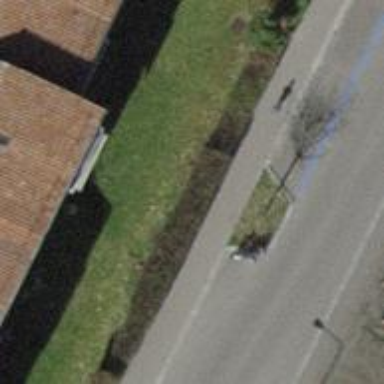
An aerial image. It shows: Avenue lined with trees.